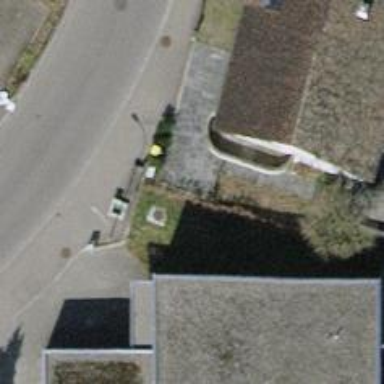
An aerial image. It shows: Post box.